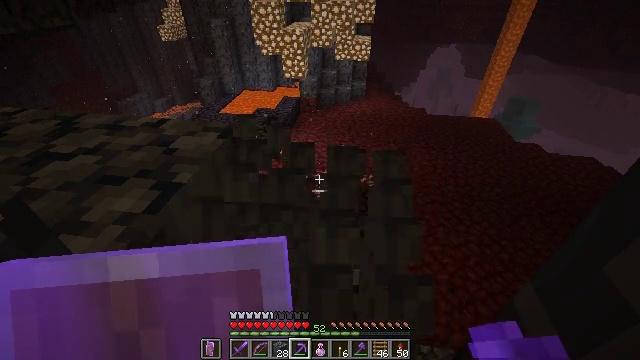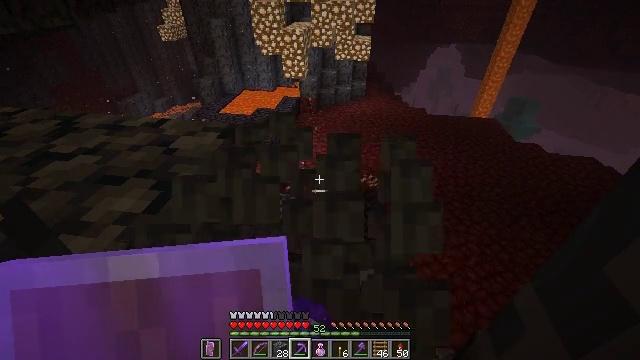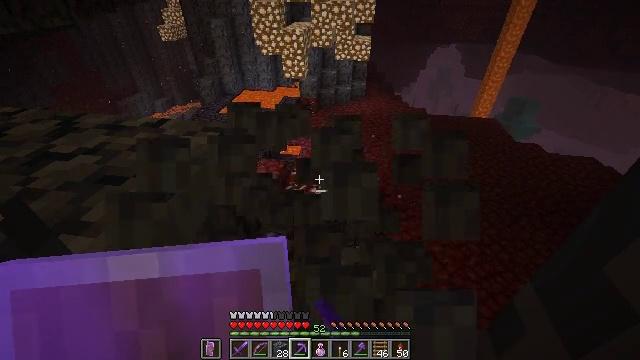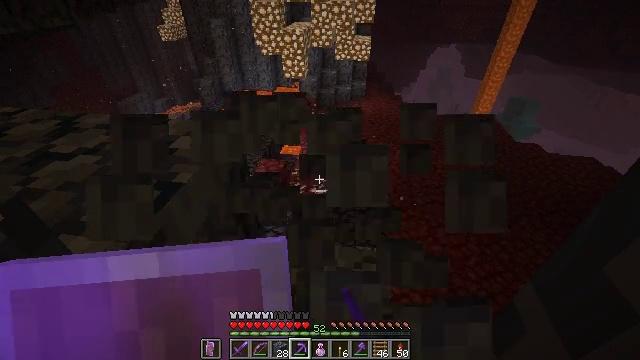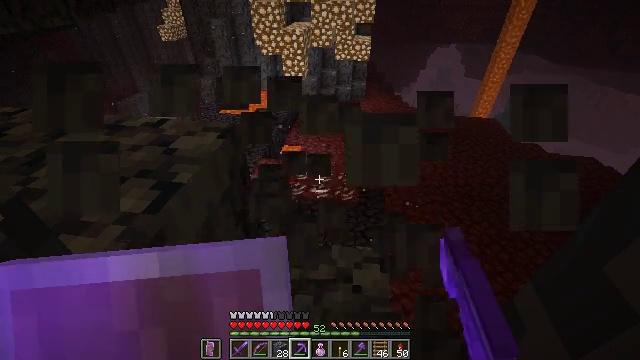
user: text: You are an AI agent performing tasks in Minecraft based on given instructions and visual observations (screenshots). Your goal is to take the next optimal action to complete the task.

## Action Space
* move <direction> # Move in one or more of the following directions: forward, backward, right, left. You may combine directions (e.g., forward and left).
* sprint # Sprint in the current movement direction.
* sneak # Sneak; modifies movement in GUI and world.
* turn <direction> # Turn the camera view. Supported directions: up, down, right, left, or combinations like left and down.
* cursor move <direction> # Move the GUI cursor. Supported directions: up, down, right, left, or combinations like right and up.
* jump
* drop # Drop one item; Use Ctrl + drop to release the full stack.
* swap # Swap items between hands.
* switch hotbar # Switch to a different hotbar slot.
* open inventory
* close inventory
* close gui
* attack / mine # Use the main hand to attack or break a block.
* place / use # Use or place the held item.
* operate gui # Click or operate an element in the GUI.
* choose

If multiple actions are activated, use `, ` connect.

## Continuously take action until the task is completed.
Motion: motion action
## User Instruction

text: Obtain basalt from the terrain.
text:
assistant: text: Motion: sneak
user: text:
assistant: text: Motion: sneak
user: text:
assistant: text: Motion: sneak
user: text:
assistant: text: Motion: sneak
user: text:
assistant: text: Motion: sneak